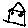
Label: house